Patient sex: M
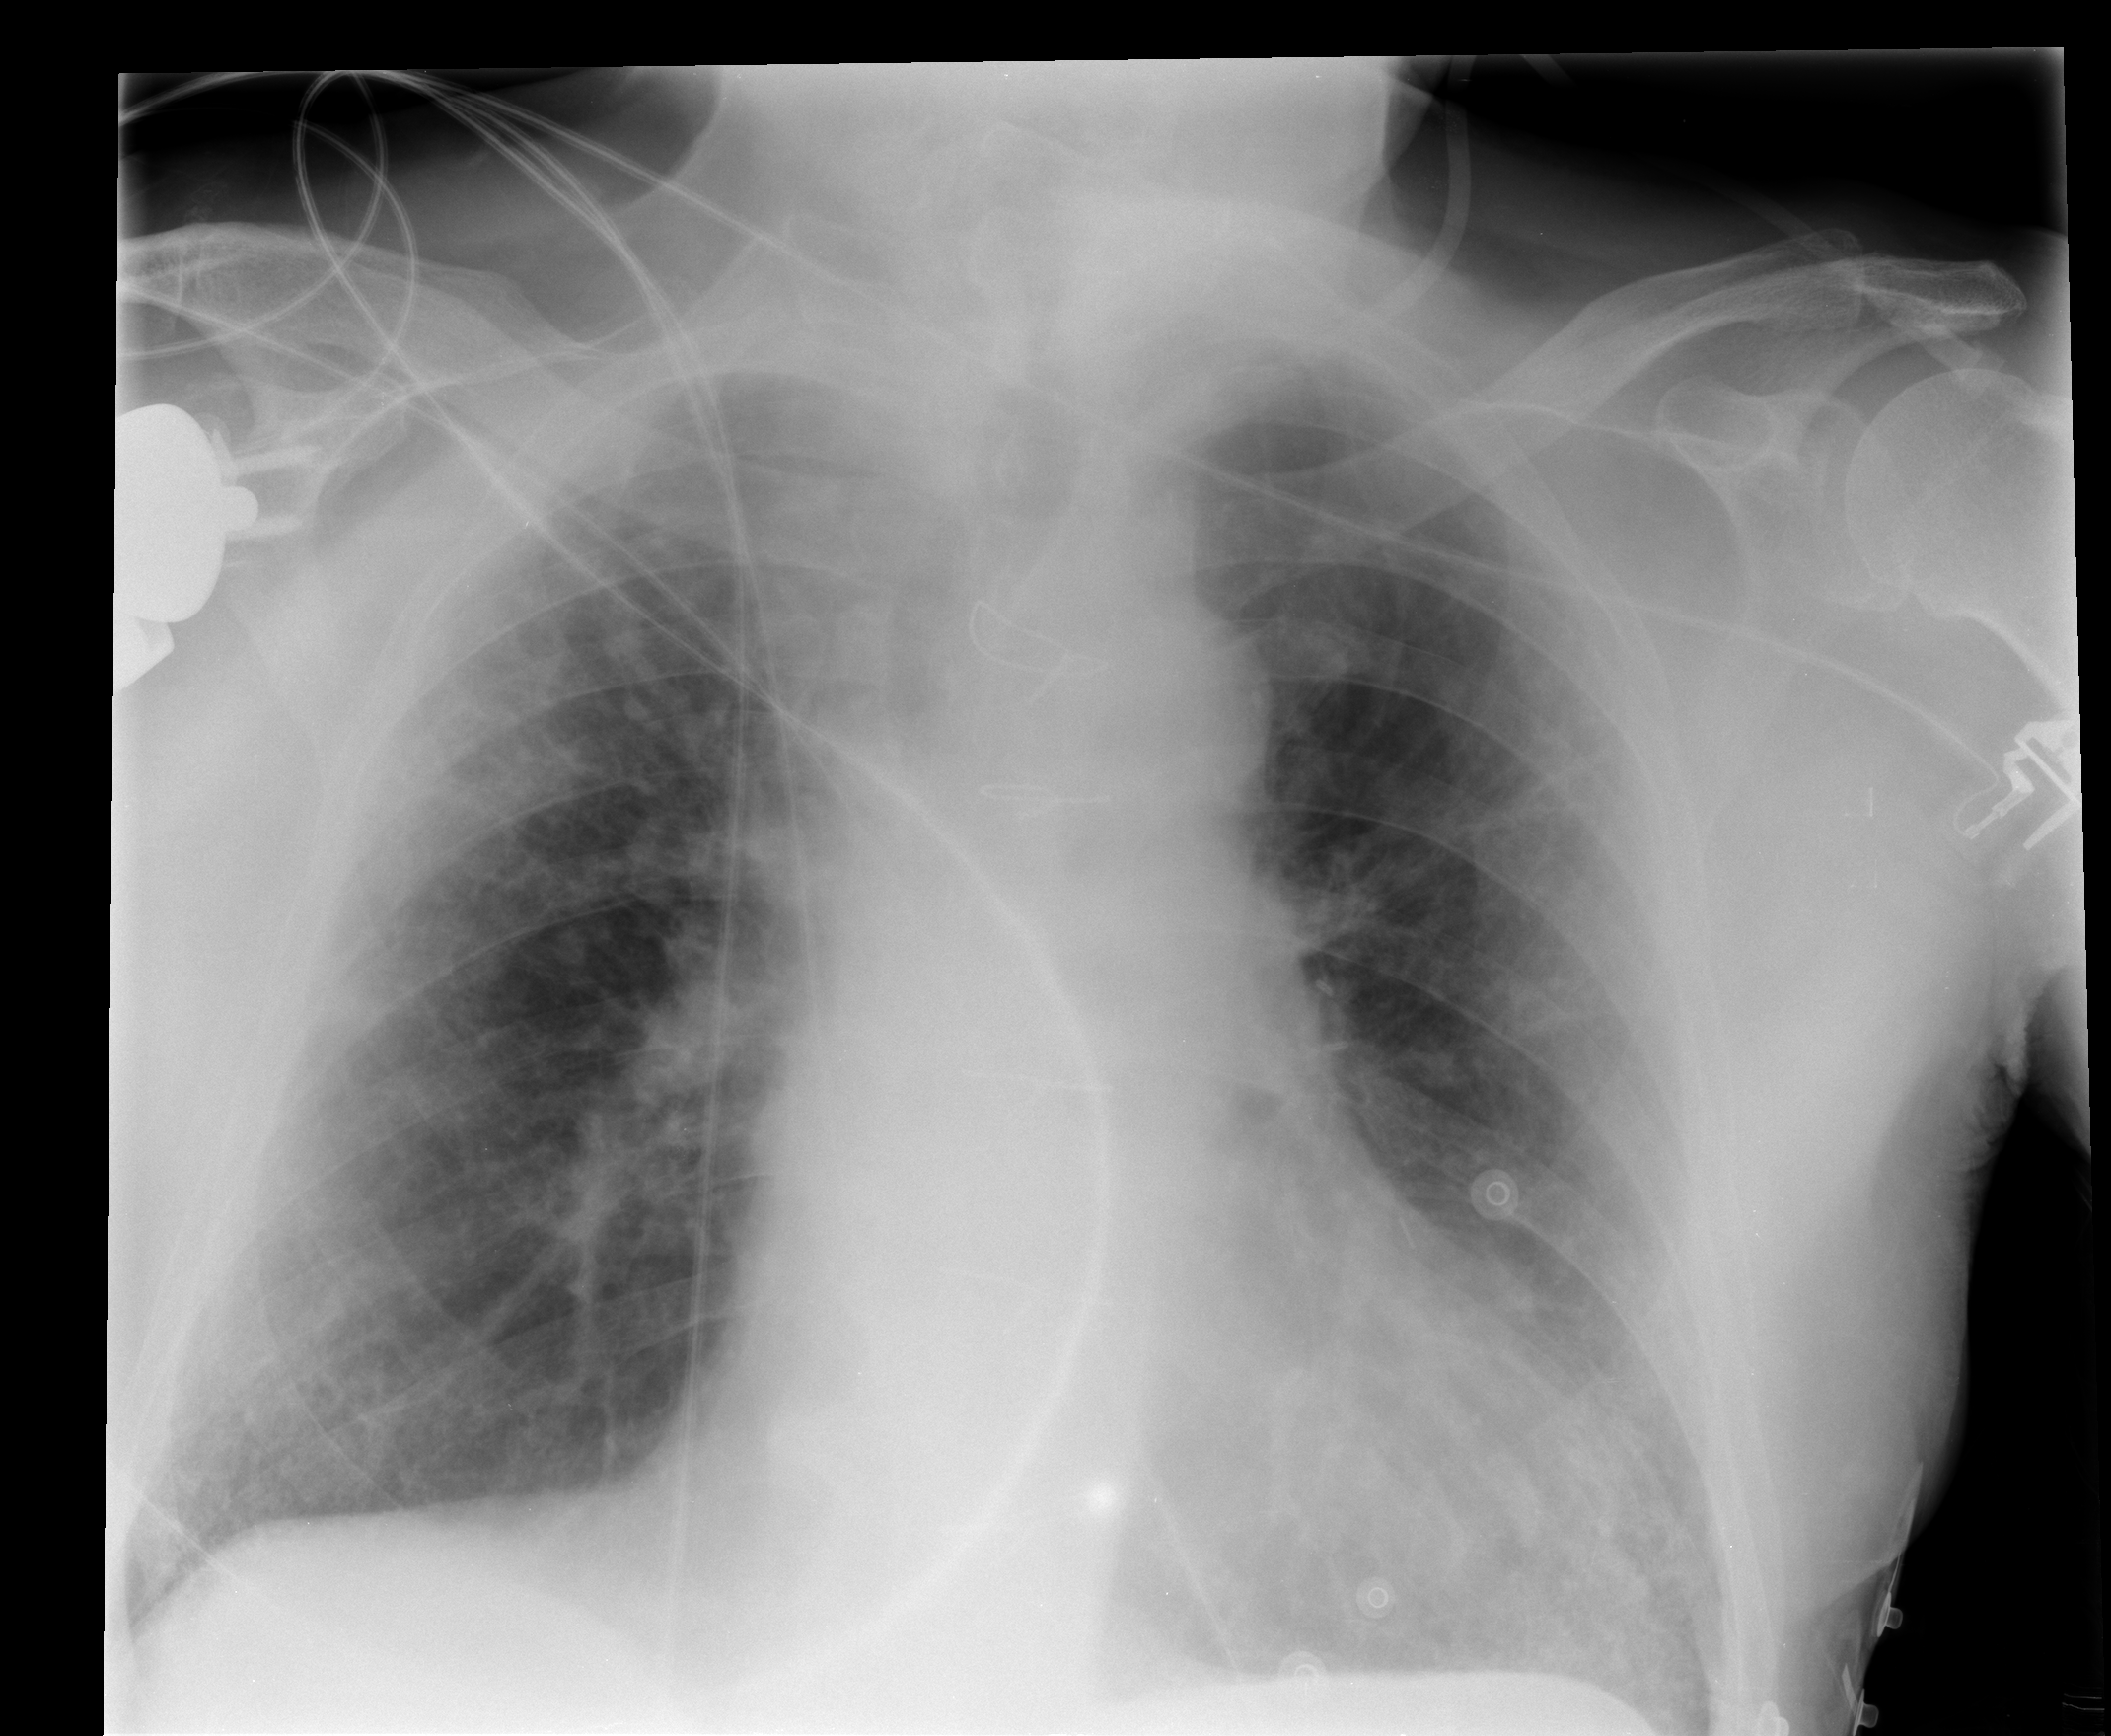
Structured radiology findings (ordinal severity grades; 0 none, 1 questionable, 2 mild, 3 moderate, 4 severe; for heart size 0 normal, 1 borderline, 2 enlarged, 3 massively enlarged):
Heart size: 0
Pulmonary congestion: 1
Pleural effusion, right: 0
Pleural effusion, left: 0
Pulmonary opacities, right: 0
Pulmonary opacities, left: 0
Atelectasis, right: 0
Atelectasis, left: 0